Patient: sex F, age 62
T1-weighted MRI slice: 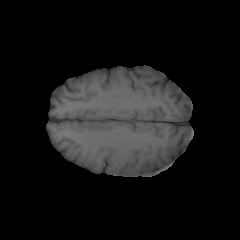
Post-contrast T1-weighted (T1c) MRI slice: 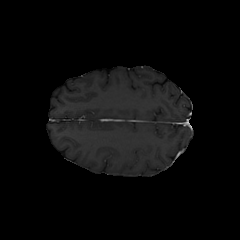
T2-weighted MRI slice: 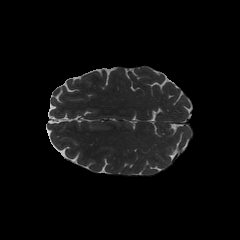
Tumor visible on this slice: no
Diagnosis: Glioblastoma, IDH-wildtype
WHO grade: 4